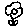
Label: flower